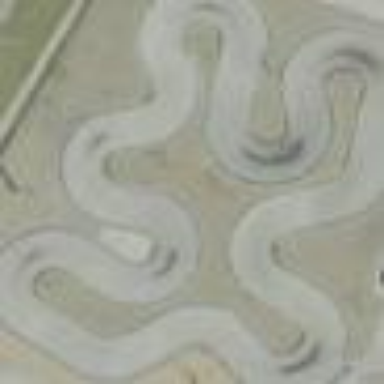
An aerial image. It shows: Karting raceway road for racing enthusiasts.